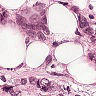
Metastatic tissue present: yes